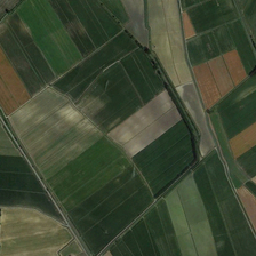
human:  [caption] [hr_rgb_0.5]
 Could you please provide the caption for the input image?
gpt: wheat is grown in many fields.

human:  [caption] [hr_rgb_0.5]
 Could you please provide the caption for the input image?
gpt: The wheat field is very lush.

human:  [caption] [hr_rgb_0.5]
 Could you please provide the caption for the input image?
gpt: Wheat is grown in many fields.

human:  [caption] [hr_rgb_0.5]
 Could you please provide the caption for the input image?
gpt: Wheat is planted in many fields.

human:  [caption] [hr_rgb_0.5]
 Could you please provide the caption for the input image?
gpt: The wheat field is very prosperous.